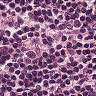
Metastatic tissue present: no